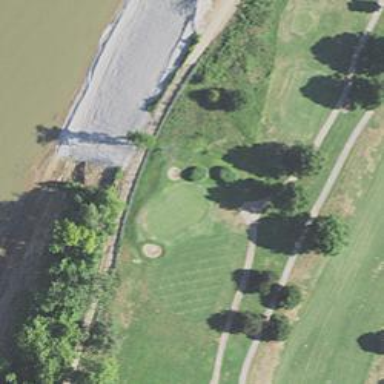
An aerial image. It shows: View of golf hole.